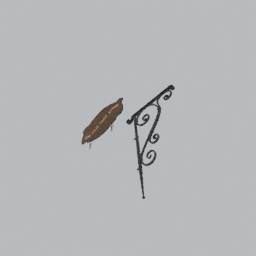
Label: decoration